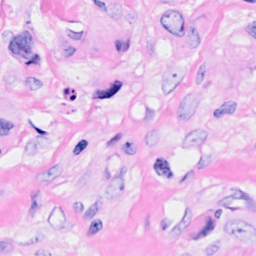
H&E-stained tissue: Breast